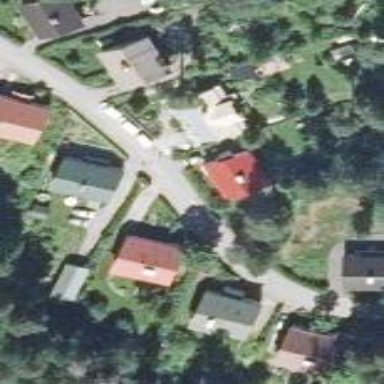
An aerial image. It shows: Residential area.